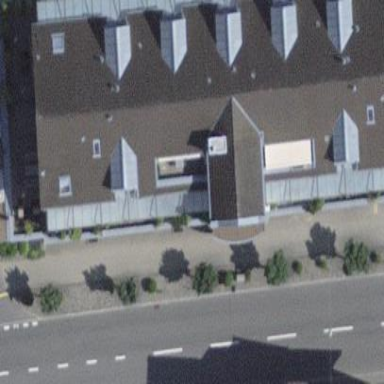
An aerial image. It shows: Commercial building.